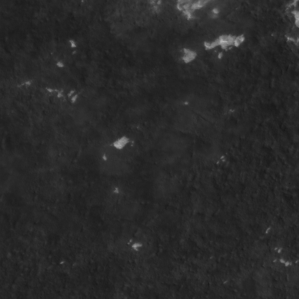
Label: non_frost